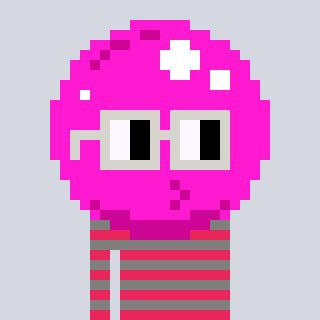
a pixel art character with square light gray glasses, a bubblegum-shaped head and a bluegrey-colored body on a cool background